Question: Creating evenly spaced numbers on a log scale (a geometric progression) can easily be done for a given base and number of elements if the starting and final values of the sequence are known, e.g., with 'numpy.logspace' and 'numpy.geomspace'. Now assume I want to define the geometric progression the other way around, i.e., based on the properties of the resulting geometric series. If I know the sum of the series as well as the first and last element of the progression, can I compute the quotient and number of elements?
For instance, assume the first and last elements of the progression are . I know from trial and error that it works out for 'n=9' and 'r1.404', but how could these values be computed?
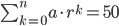
Answer: You have to solve the following two equations for 'r' and 'n':
'''
a:= An / Ao = r^(n - 1)
'''
and
'''
s:= Sn / Ao = (r^n - 1) / (r - 1)
'''
You can eliminate 'n' by
'''
s = (r a - 1) / (r - 1)
'''
and solve for 'r'. Then 'n' follows by 'log(a) / log(r) + 1'.
---
In your case, from 's = 50' and 'a = 15', we obtain 'r = 7/5 = 1.4' and 'n = 9.048...'
It makes sense to round 'n' to '9', but then 'r^8 = 15' ('r ~ 1.40285') and 'r = 1.4' are not quite compatible.